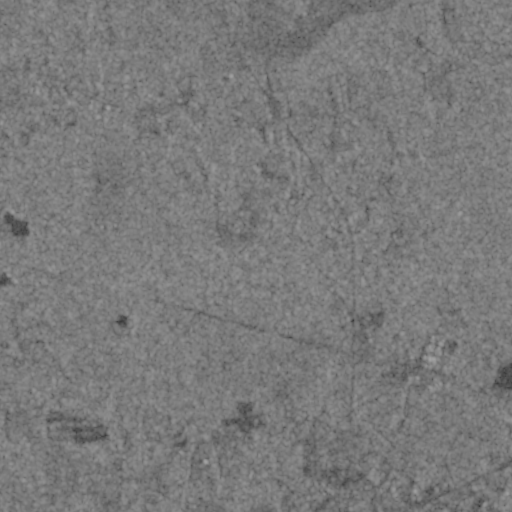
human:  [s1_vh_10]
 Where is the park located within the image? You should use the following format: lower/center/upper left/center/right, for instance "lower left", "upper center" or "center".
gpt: The park is located in the lower right of the image.
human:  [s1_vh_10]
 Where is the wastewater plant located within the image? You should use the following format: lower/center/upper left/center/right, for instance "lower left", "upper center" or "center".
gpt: The wastewater plant is located in the lower right of the image.
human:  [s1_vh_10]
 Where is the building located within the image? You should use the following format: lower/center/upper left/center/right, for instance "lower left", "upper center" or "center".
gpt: The building is located in the lower right of the image.
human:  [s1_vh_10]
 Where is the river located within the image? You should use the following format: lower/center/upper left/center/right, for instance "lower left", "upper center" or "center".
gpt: The river is located in the right of the image.
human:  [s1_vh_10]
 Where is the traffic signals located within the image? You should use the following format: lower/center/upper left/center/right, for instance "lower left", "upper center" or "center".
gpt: The traffic signals is located in the lower right of the image.
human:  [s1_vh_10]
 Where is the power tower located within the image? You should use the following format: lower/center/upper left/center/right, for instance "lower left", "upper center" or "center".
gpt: There is no power tower in the image.

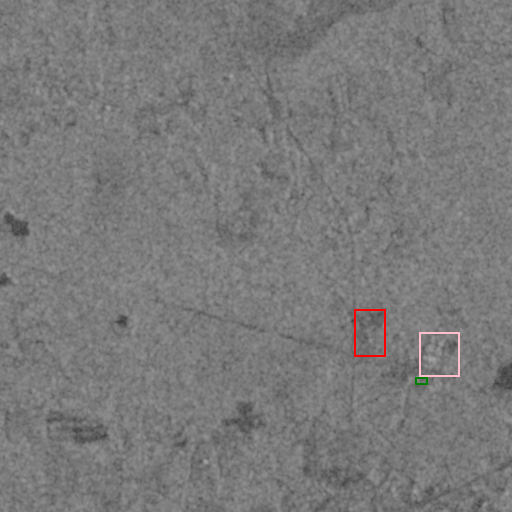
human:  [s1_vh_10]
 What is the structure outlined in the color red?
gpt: The structure outlined in red is a park.
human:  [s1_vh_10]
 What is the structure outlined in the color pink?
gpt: The structure outlined in pink is a wastewater plant.
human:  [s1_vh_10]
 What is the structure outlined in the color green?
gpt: The structure outlined in green is a building.
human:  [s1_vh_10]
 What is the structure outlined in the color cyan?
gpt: There is no cyan outline.